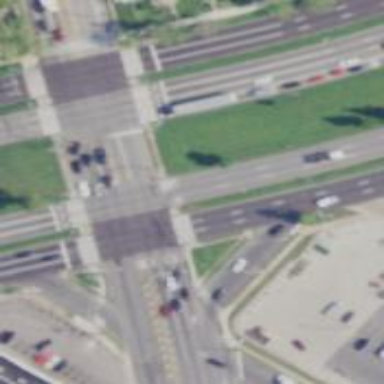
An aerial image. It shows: Marked crossing on footway.